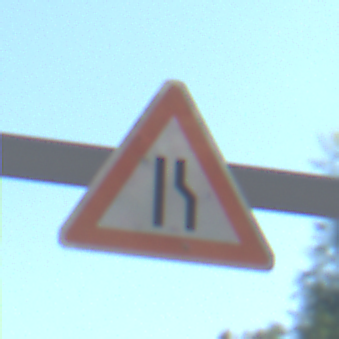
Verkehrszeichen: EinseitigVerengteFahrbahnRechts
Umgebung: Outdoor, Suburban
Tageszeit: Midday
Wetter: Clear
Licht: Natural
Jahreszeit: NotSpecified
Kontrast: HighContrast